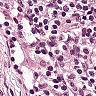
Metastatic tissue present: no